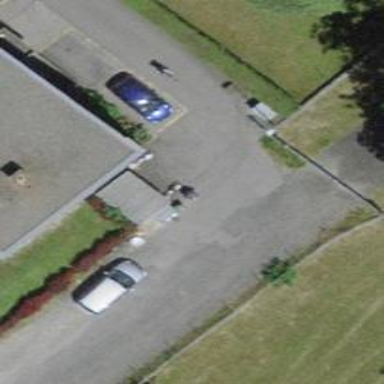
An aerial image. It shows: Alleyway designated as service road.